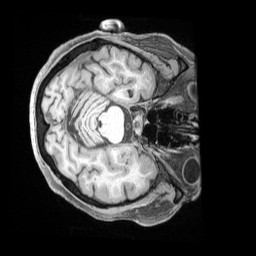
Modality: T1w
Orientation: axial
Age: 75
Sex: female
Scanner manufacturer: siemens
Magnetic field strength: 3 T
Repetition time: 2.5 s
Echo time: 0.00222 s